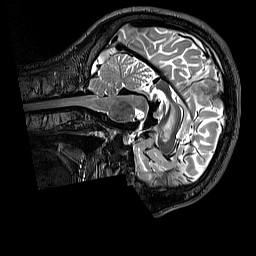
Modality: T2w
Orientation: sagittal
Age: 26
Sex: male
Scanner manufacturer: siemens
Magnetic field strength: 3 T
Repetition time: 3.2 s
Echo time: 0.728 s